Question:
This is the snippet where I call the main of another class by including its header file...
As the title says, I want to invoke the main() of a program with parameters from another C program.
Example:
Suppose there are two programs:
'imain.c' and 'another.c'
I wish to call the main() of 'imain.c' from the body of main in 'another.c' and pass parameters..
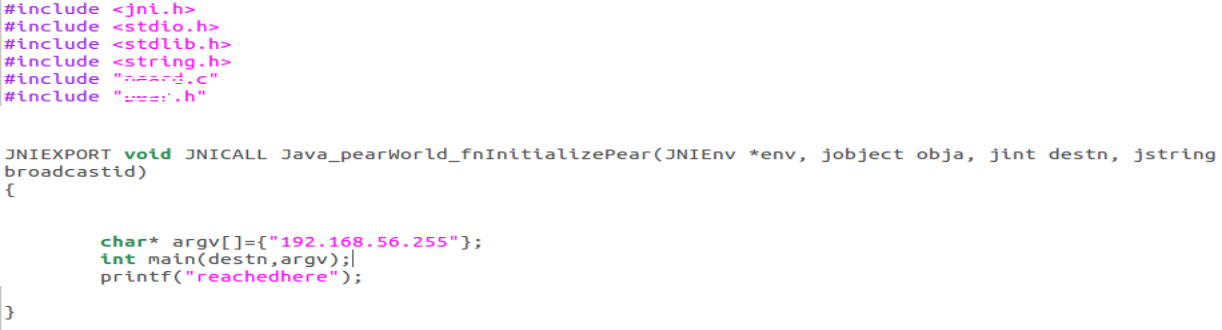
Answer: Create a header file with a function that exposes the functionality of the target main function. Then you can call that function by including that header file. A good example can be found <URL>.